Interaction volume radius: 5 \u00c5
Interaction volume height: 25 \u00c5
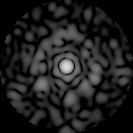
Disorder parameter: 0.8008